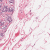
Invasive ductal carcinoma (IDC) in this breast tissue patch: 0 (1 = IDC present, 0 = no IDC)